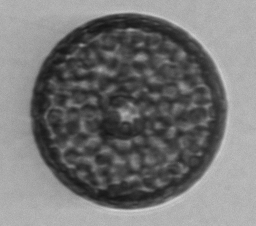
Label: Coscinodiscus